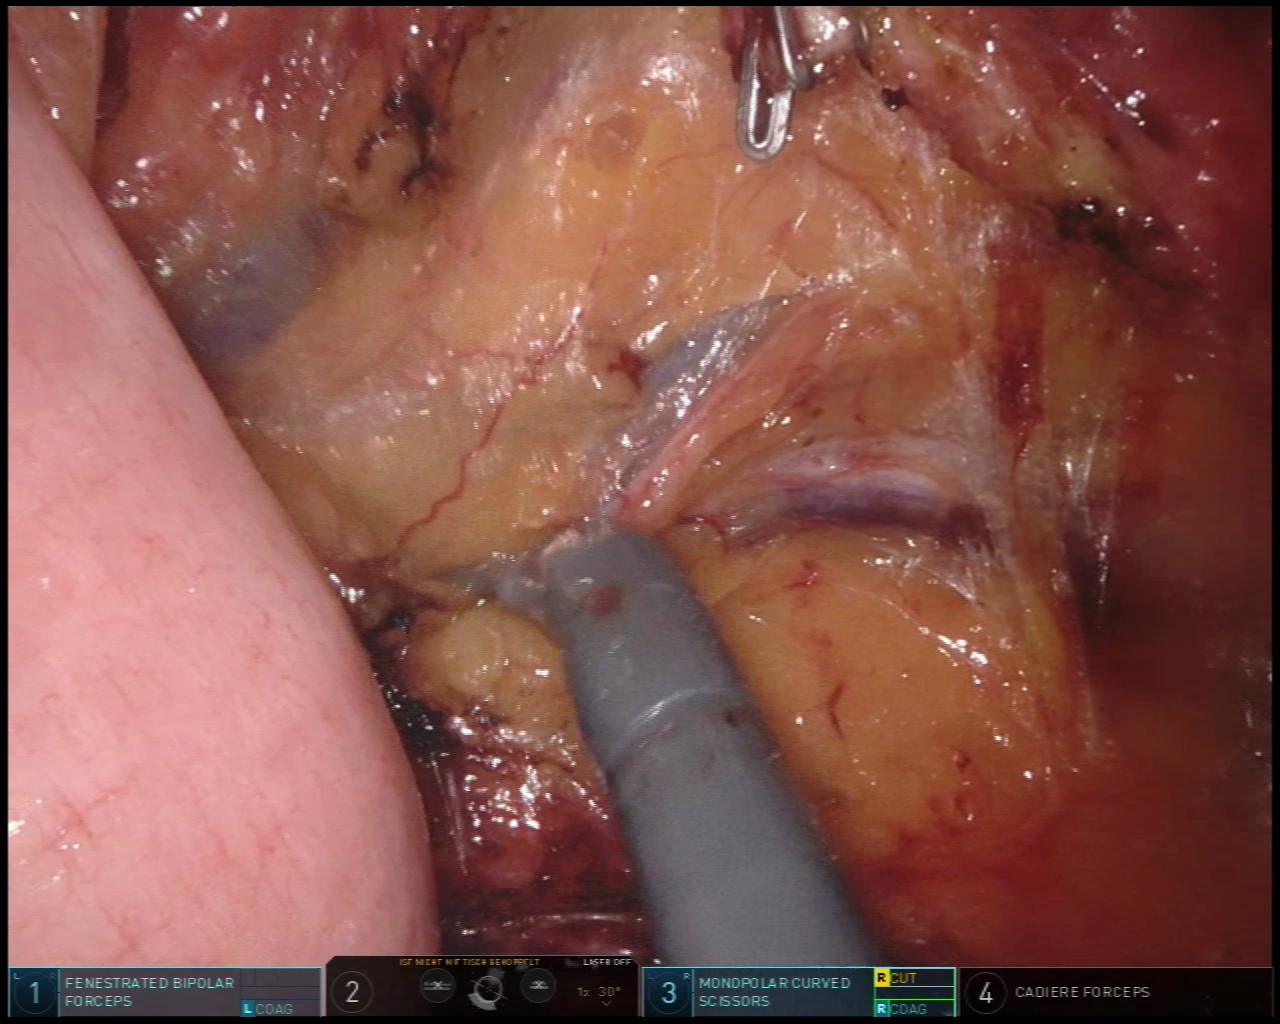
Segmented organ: intestinal_veins
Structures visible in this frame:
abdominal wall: no
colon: no
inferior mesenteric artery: no
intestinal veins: yes
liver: no
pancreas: no
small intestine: yes
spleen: no
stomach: no
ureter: yes
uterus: no
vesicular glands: no